Question: I'm trying to make this zsh theme work: <URL>
I've made some small changes to it but there is still one problem. It seems that the right triangle glyph doesn't get the same color as the text background. See this image:

Any ideas why this might happen, and how to fix it?
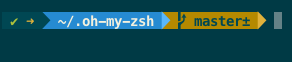
Answer: I believe I switched to iTerm2 to fix this issue in the end.